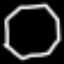
Label: octagon